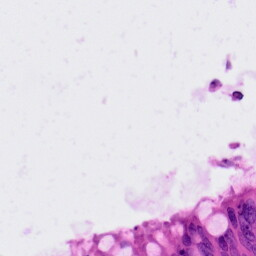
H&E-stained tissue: Colon